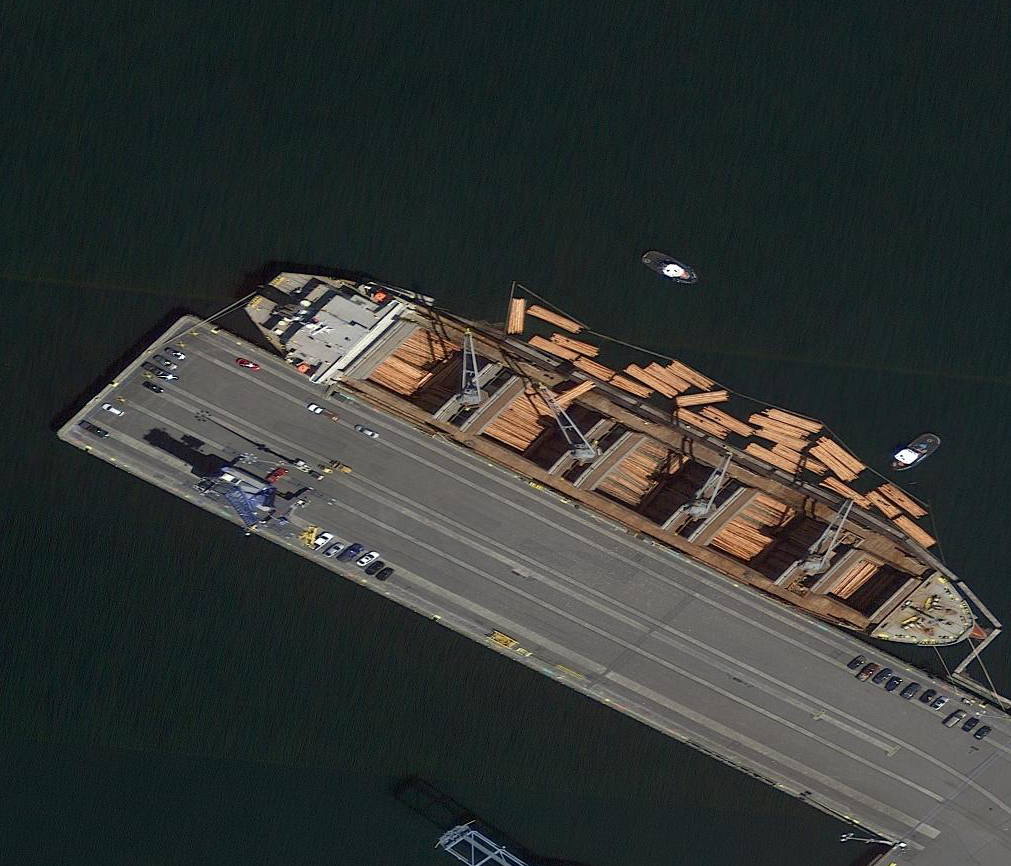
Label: Cargo_ship